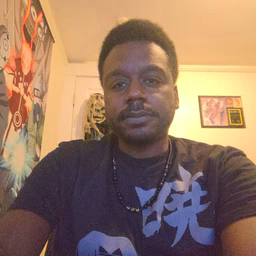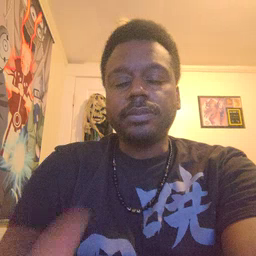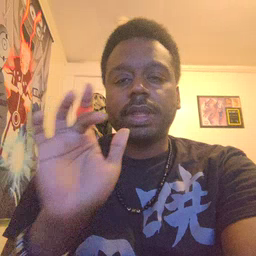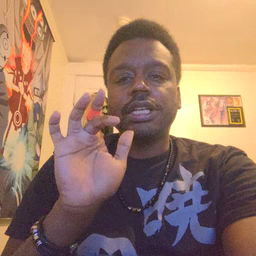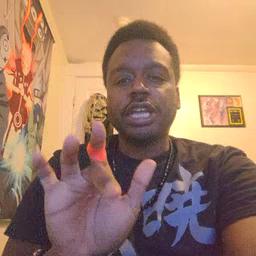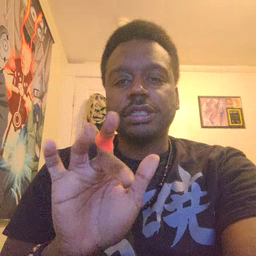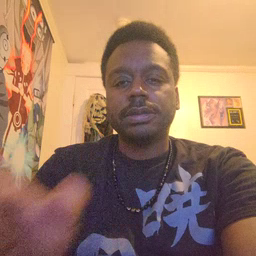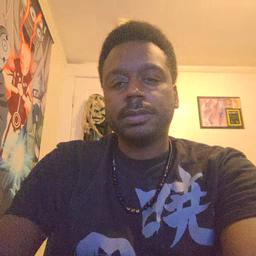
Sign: touch